Field crop: maize
Growth stage: 2
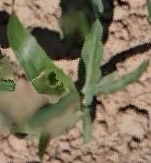
Species: maize